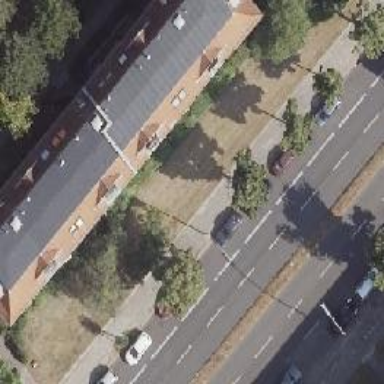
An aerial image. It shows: Avenue lined with deciduous broadleaved trees.